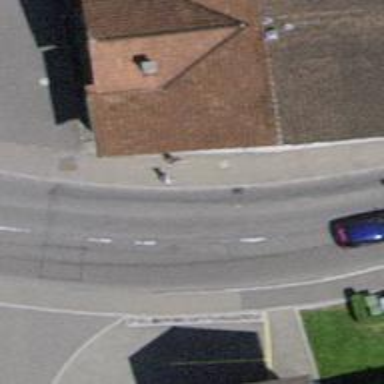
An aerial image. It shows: Primary road with asphalt surface.